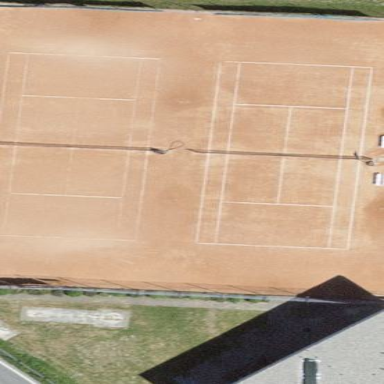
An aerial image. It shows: Tennis court on pitch.